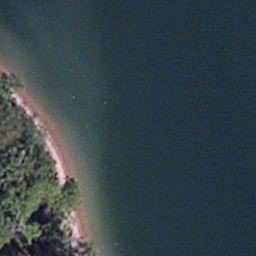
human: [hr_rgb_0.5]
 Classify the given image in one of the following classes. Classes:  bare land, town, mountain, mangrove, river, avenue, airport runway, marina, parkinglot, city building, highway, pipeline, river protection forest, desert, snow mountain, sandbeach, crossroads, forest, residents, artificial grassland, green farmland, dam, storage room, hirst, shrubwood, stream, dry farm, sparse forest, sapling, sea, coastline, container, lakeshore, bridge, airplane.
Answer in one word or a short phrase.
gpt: lakeshore